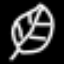
Label: leaf